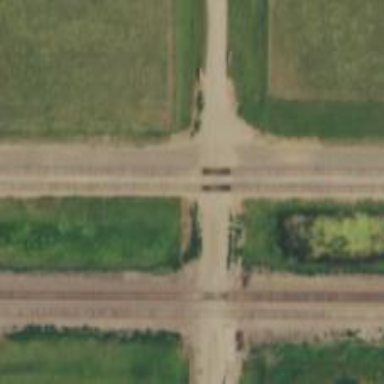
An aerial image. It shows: Railway level crossing.